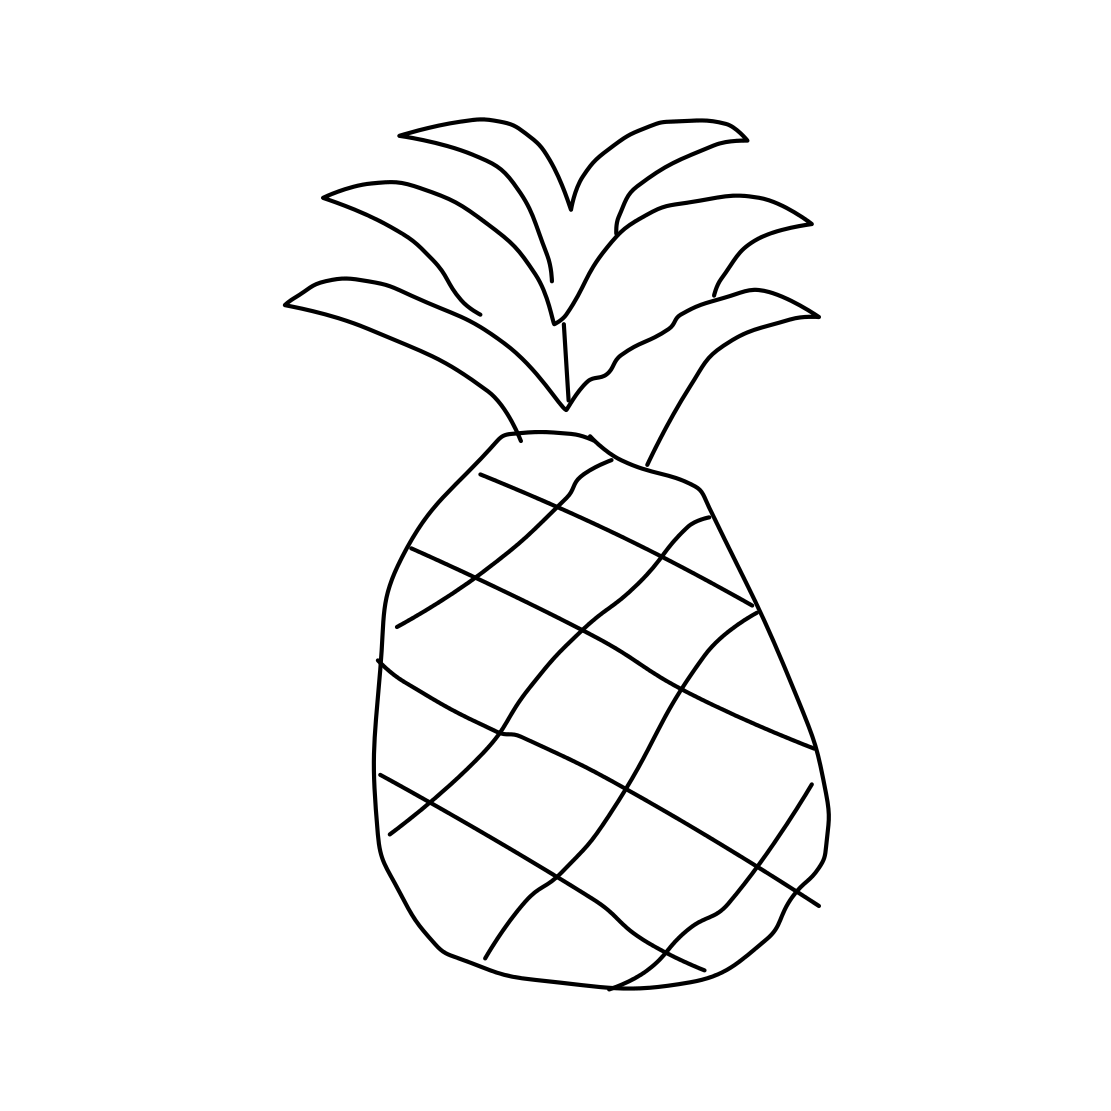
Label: pineapple